Question: I'am coding some svg for later Inkscape post-editing. Also, I have groups that I want to make appears as layer when in the drop down menu. But currently, when clicked, I just see '(root)' and nothing more while I actually have 12 layers which should produce 12 rows pilling up.

I currently do :
'''
svg.append("g")
.attr("groupmode","layer")
.attr({'id':'L1_borders','label':'L1_borders'})
'''
But it doesn't work (<URL>.
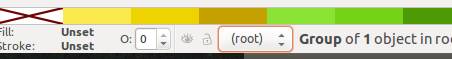
Answer: Open Inkscape GUI, create a new layer, and inspecting it shows that, for some reasons, Inkscape adds the namespace "inkscape:" before few attibute's keys, such:

So the D3 code mirroring this behavior should rather be:
'''
svg.append("g")
.attr("inkscape:groupmode","layer")
.attr({'id':'L1_borders','inkscape:label':'L1_borders'})
'''
which annoys me because it's unlikely to be standard. Annoying.
Even that addition, actually, get cleaned up by D3js which I totally support in this audacious move !
Yet, i need these. I eventually made a tiny hack :
'''
svg.append("g")
.attr(":inkscape:groupmode","layer")
.attr({'id':'L1_borders',':inkscape:label':'L1_borders'})
'''
D3js cleans up the first '...:' and leaves the 'inkscape:label'. It then works. By ex. When done on L0 & L1:

Layers are now accessible as clickable rows in the drop GUI layers down menu.
Oh, ugly naughty non-standard hack~~~